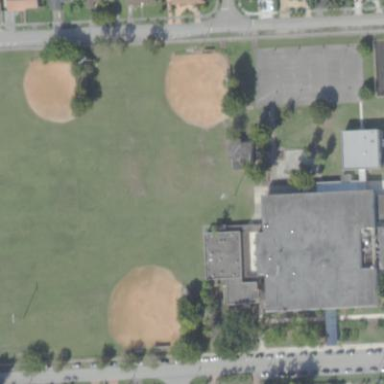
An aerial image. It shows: School.